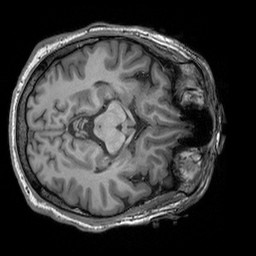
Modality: T1w
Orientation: axial
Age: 33
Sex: male
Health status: healthy
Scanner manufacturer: siemens
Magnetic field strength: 3 T
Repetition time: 2.3 s
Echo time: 0.00303 s